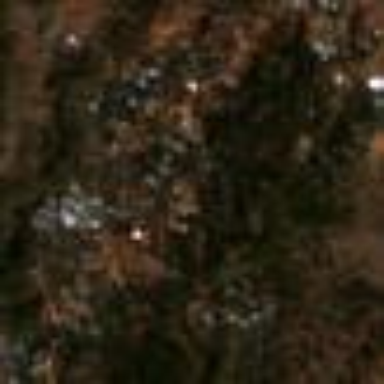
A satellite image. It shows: Residential area.